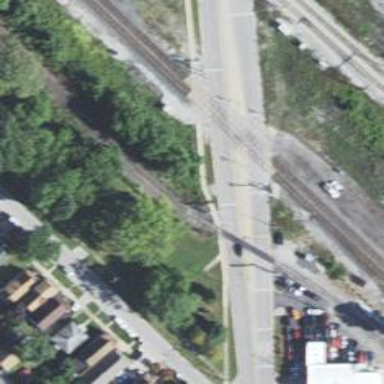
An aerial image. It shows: Level crossing along the railway.